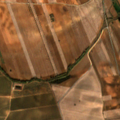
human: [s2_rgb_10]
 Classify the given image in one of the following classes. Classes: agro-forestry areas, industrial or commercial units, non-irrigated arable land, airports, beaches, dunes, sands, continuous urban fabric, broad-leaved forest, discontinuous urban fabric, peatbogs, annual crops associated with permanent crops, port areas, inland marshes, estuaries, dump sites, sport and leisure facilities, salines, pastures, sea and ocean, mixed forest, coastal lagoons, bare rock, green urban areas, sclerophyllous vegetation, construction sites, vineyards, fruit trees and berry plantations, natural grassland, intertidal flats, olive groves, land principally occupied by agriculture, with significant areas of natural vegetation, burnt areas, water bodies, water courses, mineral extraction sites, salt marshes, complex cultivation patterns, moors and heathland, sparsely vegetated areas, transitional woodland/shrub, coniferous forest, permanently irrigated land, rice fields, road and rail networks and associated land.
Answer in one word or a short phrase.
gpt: non-irrigated arable land, vineyards, olive groves